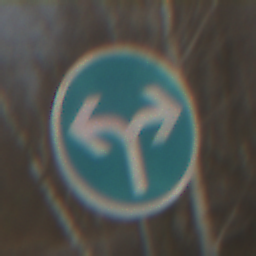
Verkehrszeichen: VorgeschriebeneFahrtrichtungRechtsOderLinks
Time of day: MorningAfternoon
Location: Outdoor (Nature)
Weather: PartlyCloudy
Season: Winter
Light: Natural